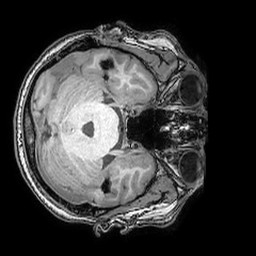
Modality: T1w
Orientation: axial
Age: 40
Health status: ill
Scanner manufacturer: philips
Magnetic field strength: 3 T
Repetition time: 0.007 s
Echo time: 0.0035 s